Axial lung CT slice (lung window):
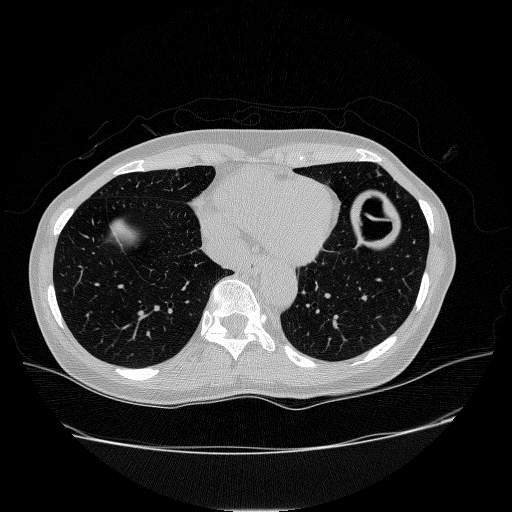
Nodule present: yes
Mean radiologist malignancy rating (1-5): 4